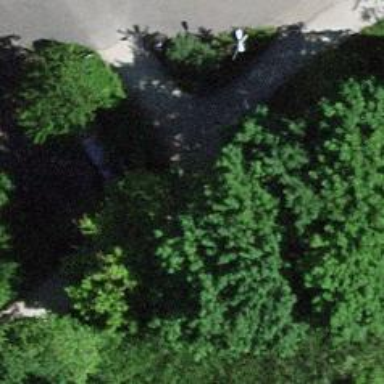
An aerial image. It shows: Compacted footway.